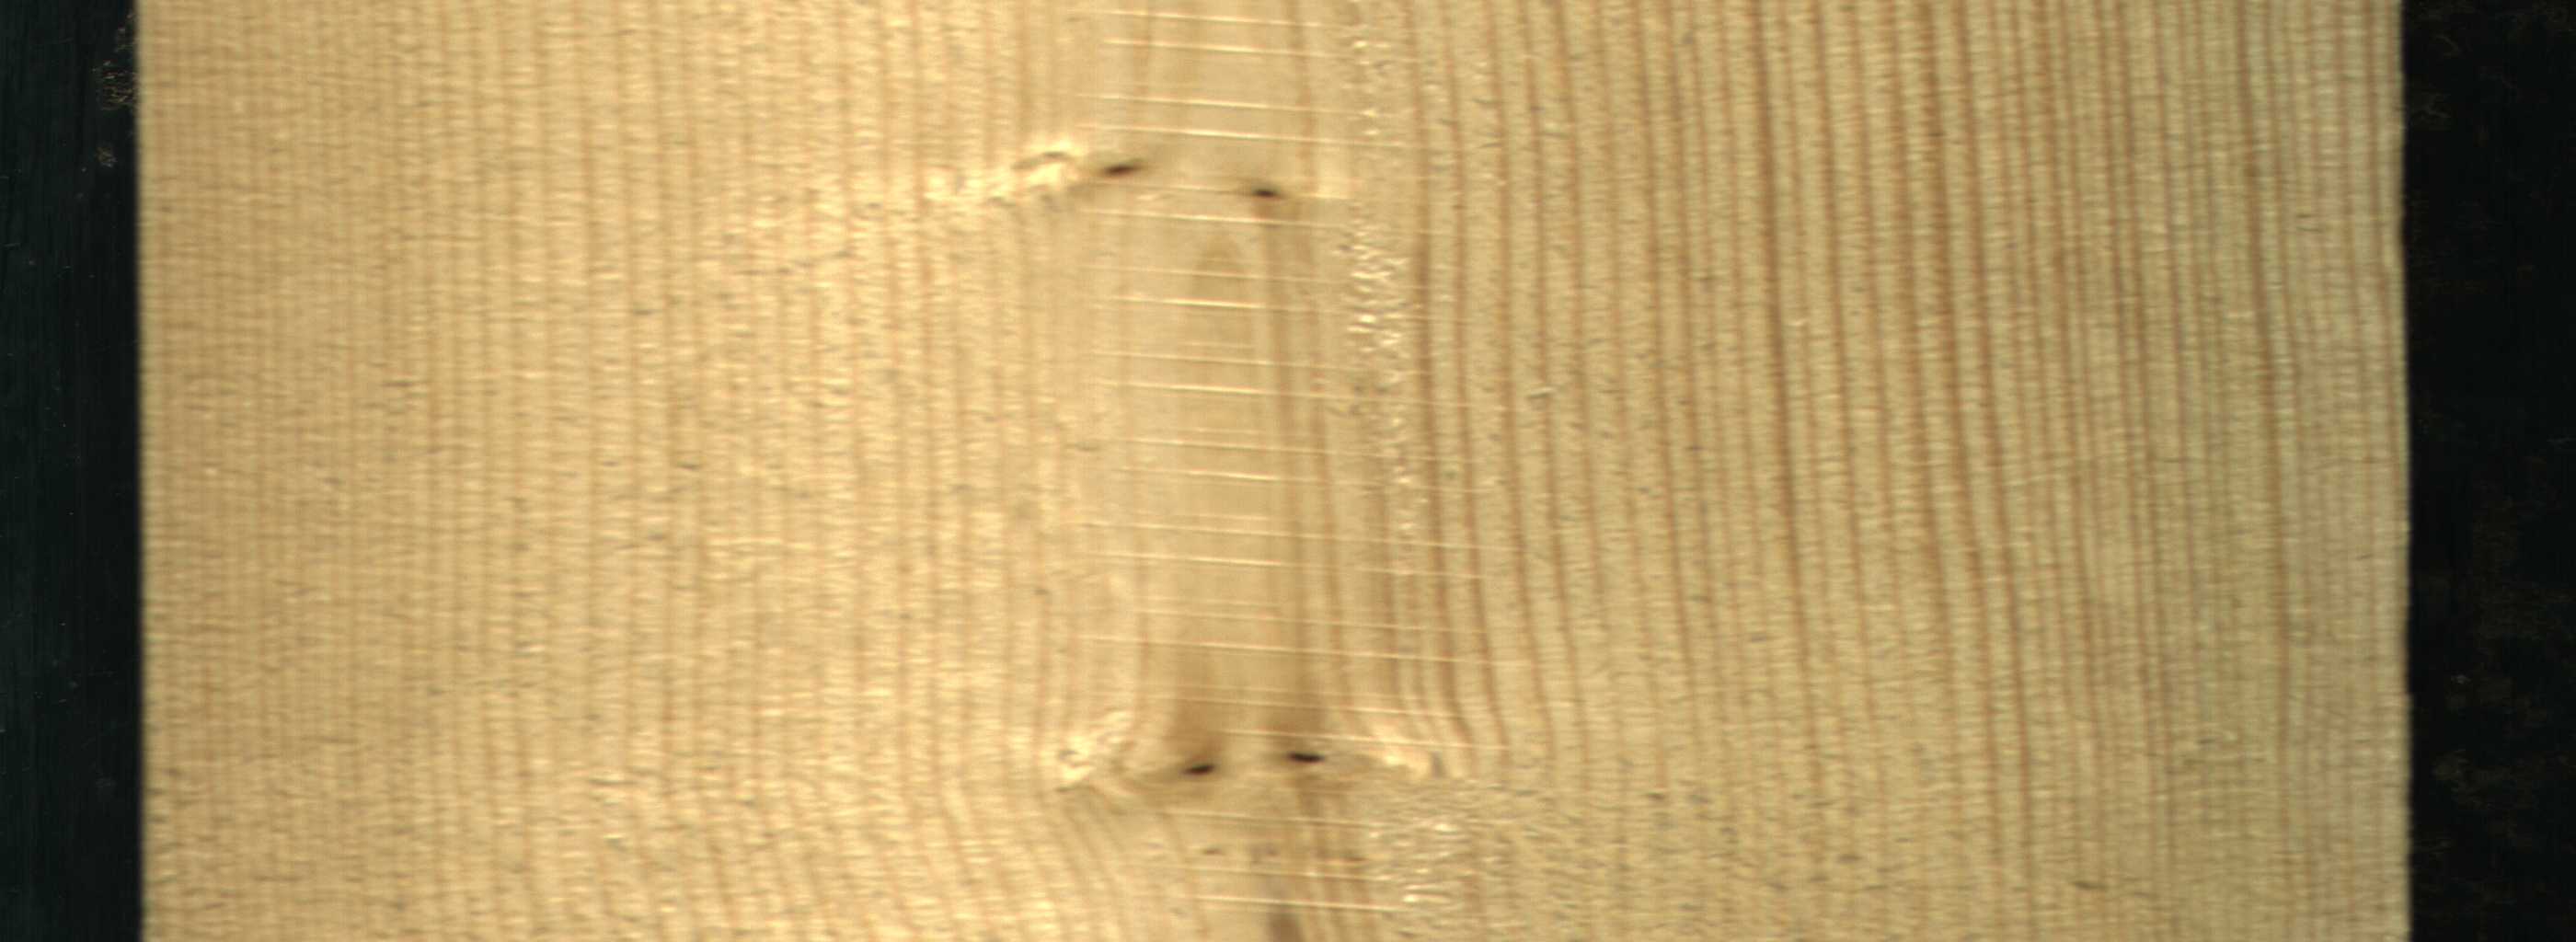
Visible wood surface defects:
Marrow
Dead_Knot
Dead_Knot
Dead_Knot
Dead_Knot